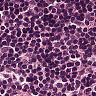
Metastatic tissue present: no